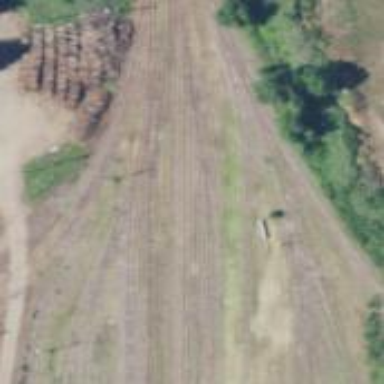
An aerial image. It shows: Railway siding with rails.